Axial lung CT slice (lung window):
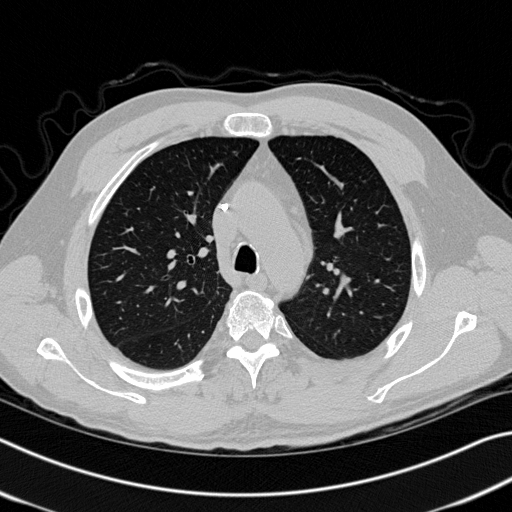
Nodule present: no